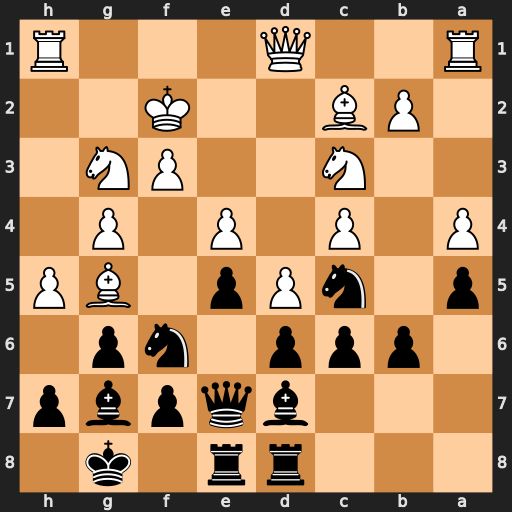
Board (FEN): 3rr1k1/3bqpbp/1ppp1np1/p1nPp1BP/P1P1P1P1/2N2PN1/1PB2K2/R2Q3R
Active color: b
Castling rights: -
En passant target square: -
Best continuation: Nxg4+ fxg4 Qxg5